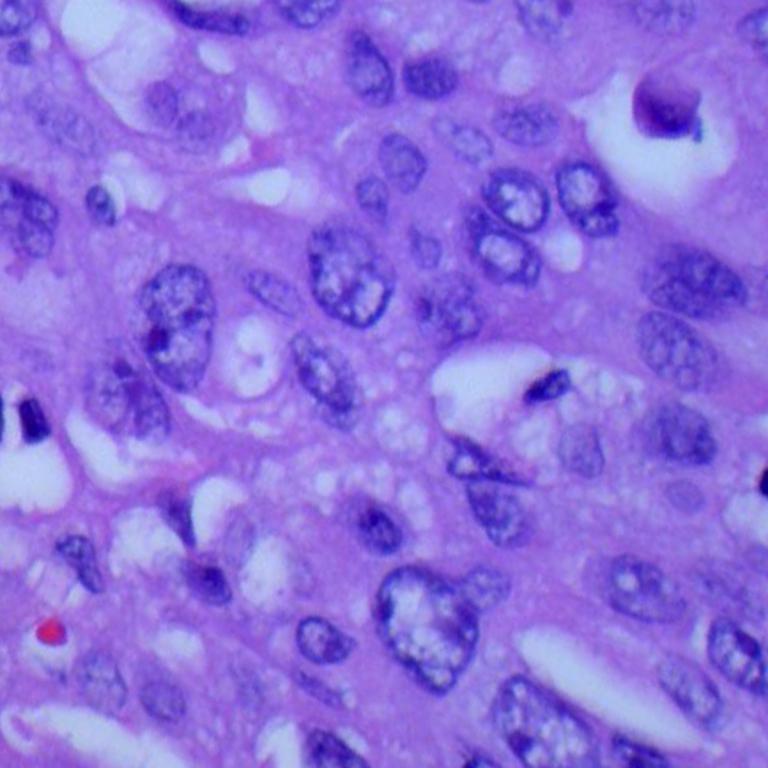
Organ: lung
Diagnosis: adenocarcinomas